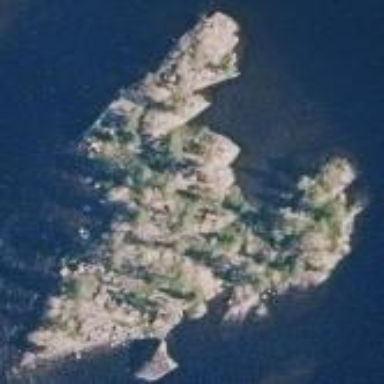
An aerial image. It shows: Islet.